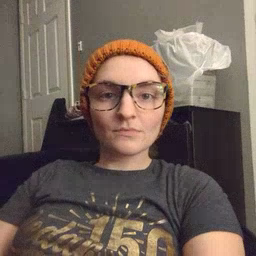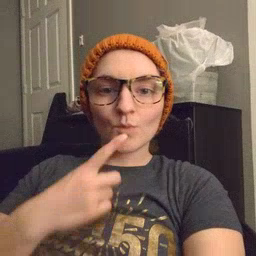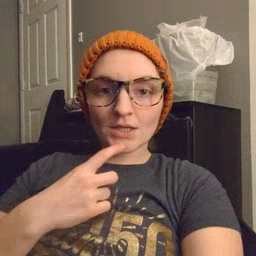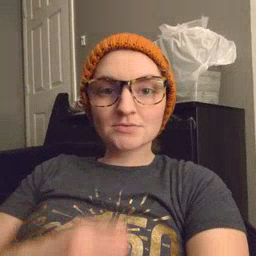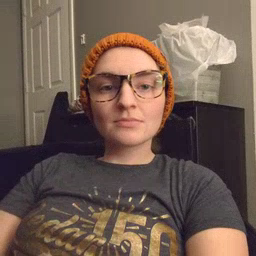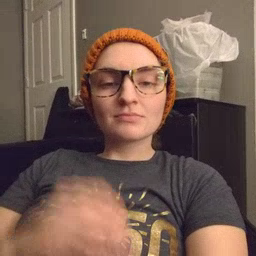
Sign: red